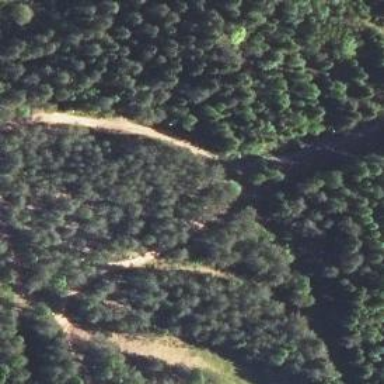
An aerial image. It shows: Path.